Question: I need to create a treeview control with checkboxes. However, my treeview needs to have checkboxes for the parent and the child.
I came across <URL> which helps, however, I can't seem to create a checkbox for "Microsoft" & "Adobe" nodes. How would I go about doing that?

'''
<form id="form1" runat="server">
<div>
<h2 style="color:Green">TreeView: ShowCheckBoxes</h2>
<asp:Label
ID="Label1"
runat="server"
Text="Checked Favorite"
Font-Size="Medium"
ForeColor="SeaGreen"
Font-Italic="true"
>
</asp:Label>
<br /><br />
<asp:TreeView
ID="TreeView1"
runat="server"
DataSourceID="XmlDataSource1"
>
<DataBindings>
<asp:TreeNodeBinding DataMember="Products" Text="Products" />
<asp:TreeNodeBinding DataMember="Type" TextField="Name" />
<asp:TreeNodeBinding DataMember="Product" TextField="Name" ValueField="ID" />
</DataBindings>
</asp:TreeView>
<br />
<asp:XmlDataSource
ID="XmlDataSource1"
runat="server"
>
<Data>
<Products>
<Type Name="Microsoft">
<Product ID="1" Name="MS Office"/>
<Product ID="2" Name="ASP.NET"/>
</Type>
<Type Name="Adobe">
<Product ID="1" Name="ColdFusion"/>
<Product ID="2" Name="Flex"/>
<Product ID="2" Name="Photoshop"/>
</Type>
</Products>
</Data>
</asp:XmlDataSource>
<asp:Button ID="Button1" runat="server" Text="Submit Favorite" OnClick="Button1_Click" />
</div>
</form>
'''
'''
using System;
using System.Collections;
using System.Configuration;
using System.Data;
using System.Linq;
using System.Web;
using System.Web.Security;
using System.Web.UI;
using System.Web.UI.HtmlControls;
using System.Web.UI.WebControls;
using System.Web.UI.WebControls.WebParts;
using System.Xml.Linq;
namespace TreeviewCheckboxSample
{
public partial class Treeview : System.Web.UI.Page
{
protected void Button1_Click(object sender, EventArgs e)
{
Label1.Text = "Your favorite:";
if (TreeView1.CheckedNodes.Count > 0)
{
foreach (TreeNode node in TreeView1.CheckedNodes)
{
Label1.Text += "<br />" + node.Text.ToString();
}
}
else
{
Label1.Text = "Checked before submit.";
}
}
protected void Page_Load(object sender, EventArgs e)
{
if (!this.IsPostBack)
{
TreeView1.ShowCheckBoxes = TreeNodeTypes.Leaf;
TreeView1.ForeColor = System.Drawing.Color.Black;
TreeView1.BackColor = System.Drawing.Color.White;
TreeView1.Width = 200;
Button1.Font.Bold = true;
Button1.ForeColor = System.Drawing.Color.Crimson;
}
}
}
}
'''
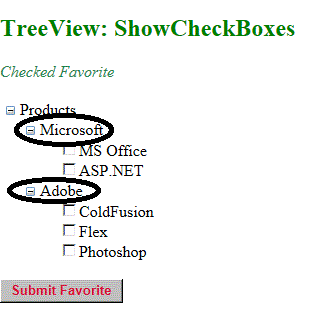
Answer: The <URL> doesn't really cover this case.
However, you can change the <URL> on each individual node after the tree is bound. That page contains some example code that even does it based on the node's depth, which looks like what you're after.